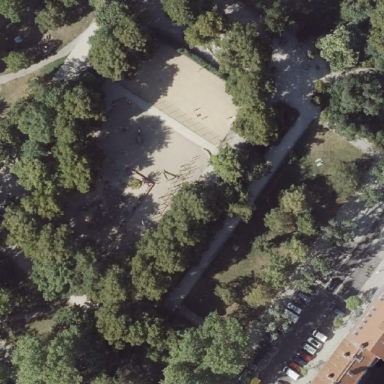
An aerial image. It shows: Park.